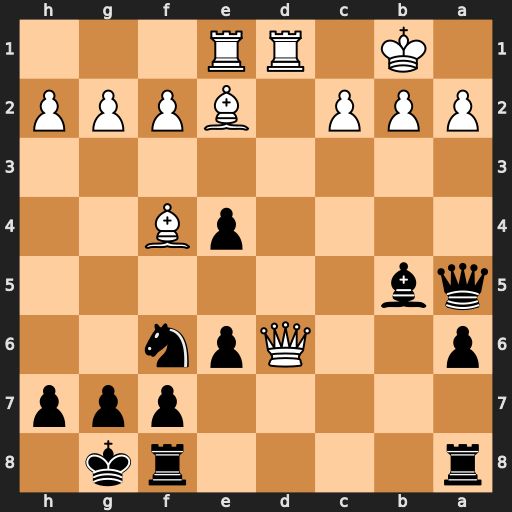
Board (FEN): r4rk1/5ppp/p2Qpn2/qb6/4pB2/8/PPP1BPPP/1K1RR3
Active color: b
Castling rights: -
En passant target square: -
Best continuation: Bxe2 Qd2 Qxd2